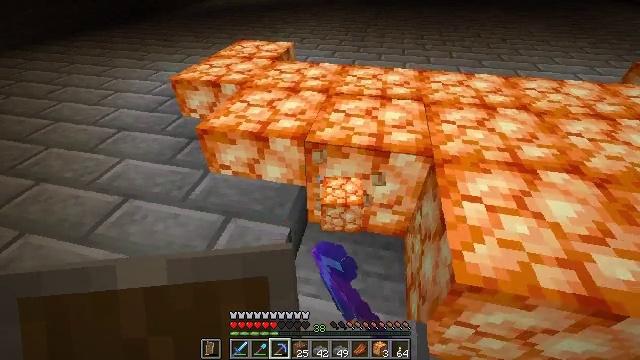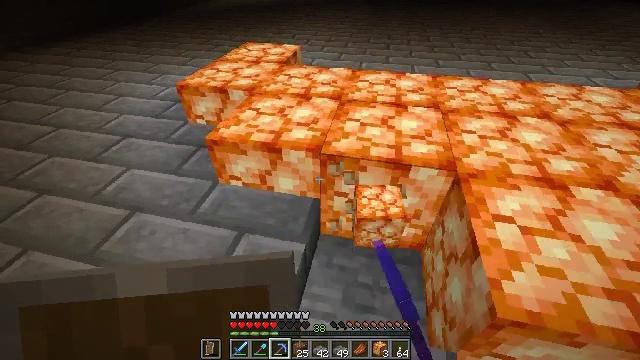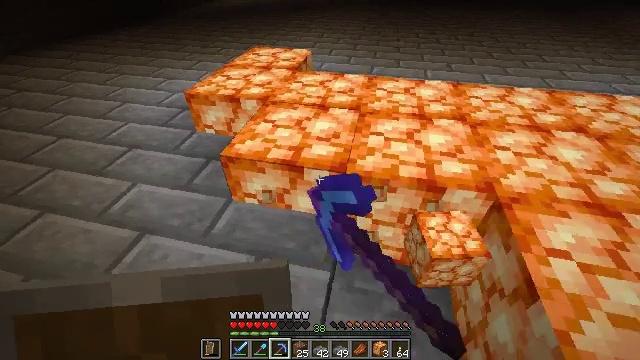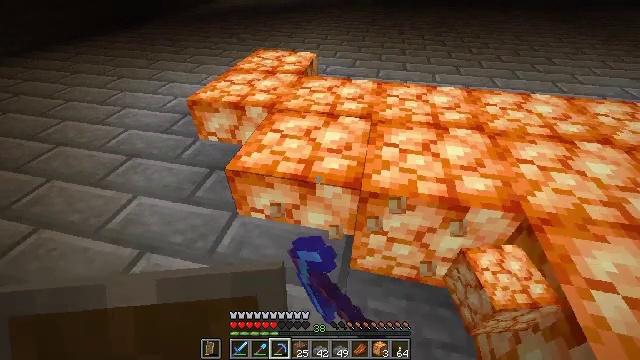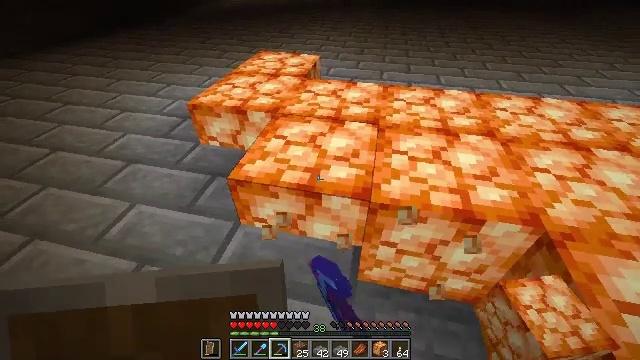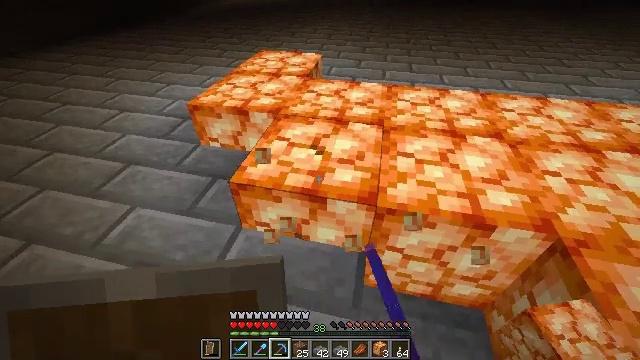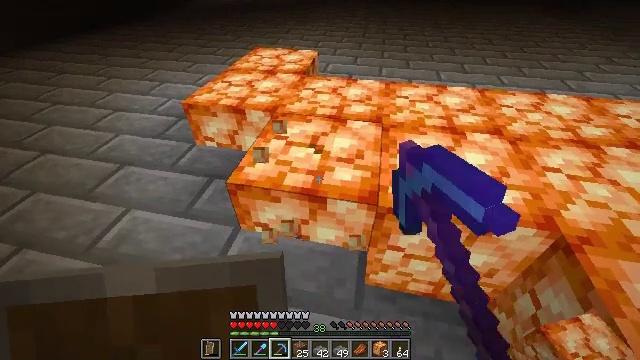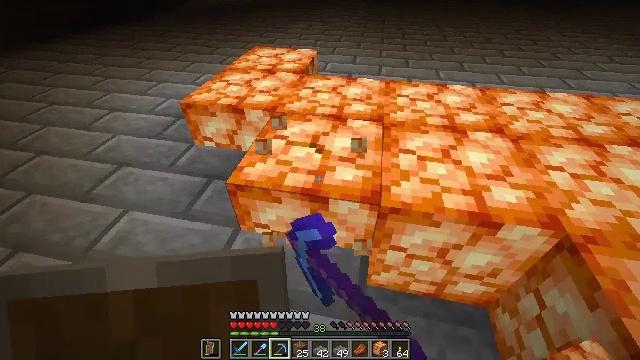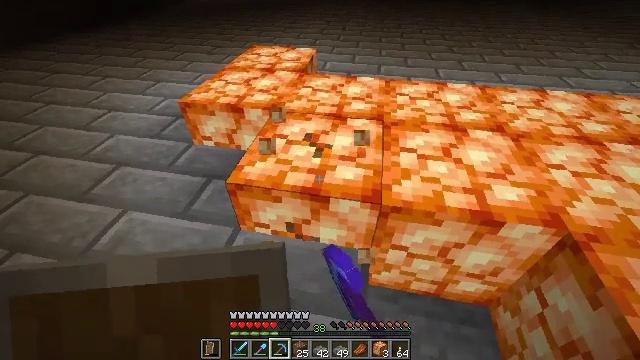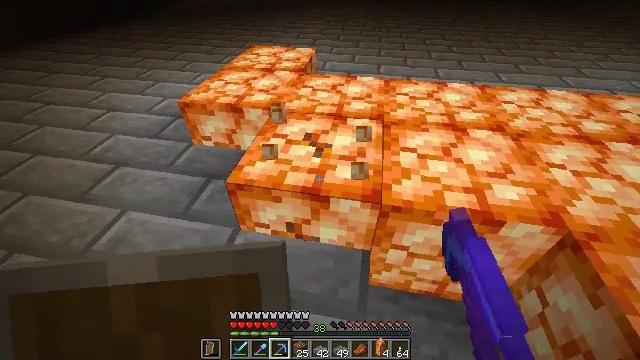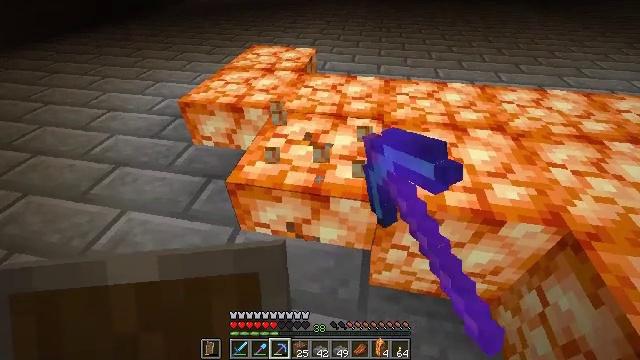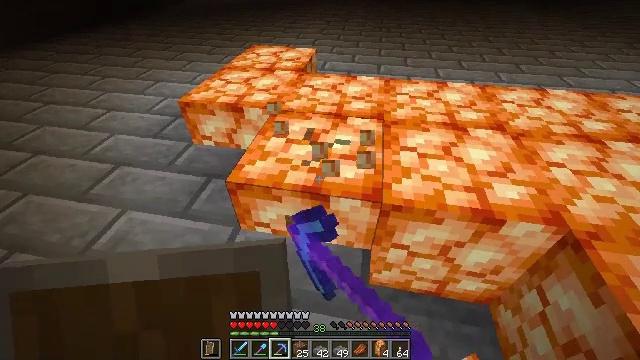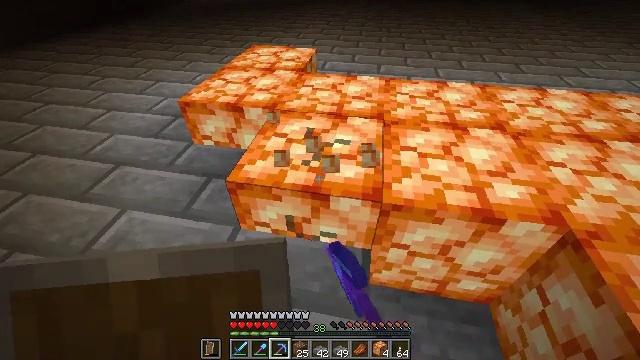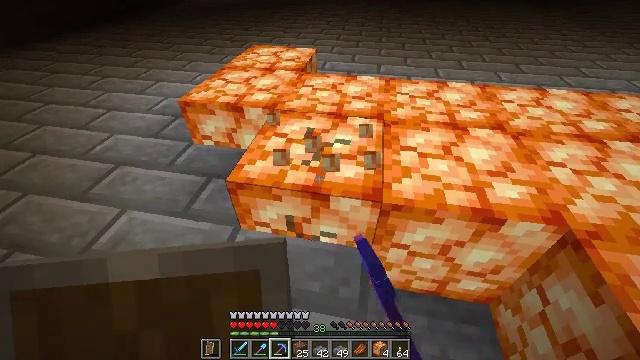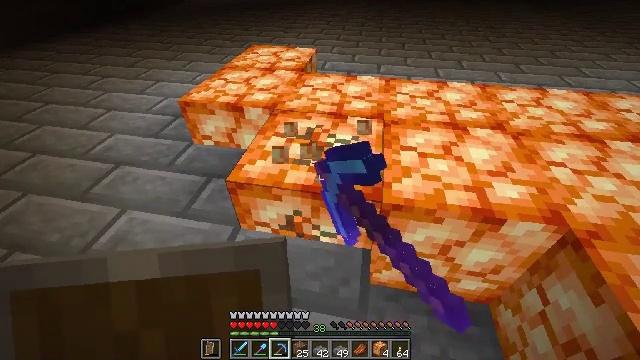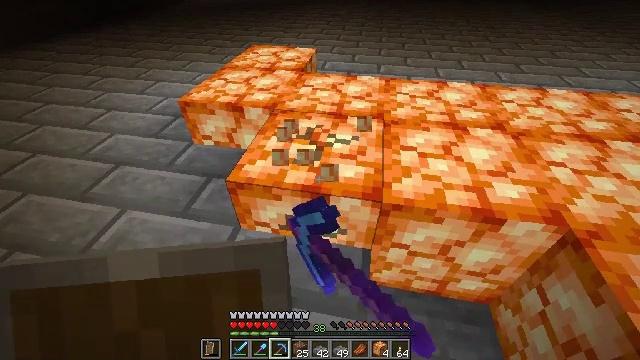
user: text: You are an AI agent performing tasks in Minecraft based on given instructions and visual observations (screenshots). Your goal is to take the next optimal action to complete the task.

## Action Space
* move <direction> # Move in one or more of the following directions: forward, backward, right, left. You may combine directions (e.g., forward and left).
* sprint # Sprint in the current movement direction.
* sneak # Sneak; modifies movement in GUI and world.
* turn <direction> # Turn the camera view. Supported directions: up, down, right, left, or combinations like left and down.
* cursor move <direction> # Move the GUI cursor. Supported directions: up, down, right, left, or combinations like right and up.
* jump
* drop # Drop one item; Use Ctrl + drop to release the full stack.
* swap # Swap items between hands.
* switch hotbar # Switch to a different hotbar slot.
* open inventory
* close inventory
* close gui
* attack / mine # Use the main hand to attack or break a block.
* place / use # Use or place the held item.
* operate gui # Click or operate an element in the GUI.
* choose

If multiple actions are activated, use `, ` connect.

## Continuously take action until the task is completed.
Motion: motion action
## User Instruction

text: Retrieve shroomlight for lighting purposes.
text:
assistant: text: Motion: move forward and move left, attack / mine
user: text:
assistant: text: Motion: move forward and move left, attack / mine
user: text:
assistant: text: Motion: move forward, attack / mine
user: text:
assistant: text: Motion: attack / mine
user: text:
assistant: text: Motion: attack / mine
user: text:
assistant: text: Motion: turn right, attack / mine
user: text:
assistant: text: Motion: attack / mine
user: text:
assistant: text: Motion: attack / mine
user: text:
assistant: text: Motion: attack / mine
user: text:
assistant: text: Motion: attack / mine
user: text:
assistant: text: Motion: attack / mine
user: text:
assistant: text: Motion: attack / mine
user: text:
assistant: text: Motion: attack / mine
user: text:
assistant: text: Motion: attack / mine
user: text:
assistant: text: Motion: attack / mine
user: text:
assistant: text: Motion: attack / mine
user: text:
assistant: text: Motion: attack / mine
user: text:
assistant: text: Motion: attack / mine
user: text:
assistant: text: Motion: attack / mine
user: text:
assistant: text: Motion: attack / mine
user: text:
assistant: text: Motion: attack / mine
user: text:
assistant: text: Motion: attack / mine
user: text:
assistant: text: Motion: attack / mine
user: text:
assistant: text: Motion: attack / mine
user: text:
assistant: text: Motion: attack / mine
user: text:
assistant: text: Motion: attack / mine
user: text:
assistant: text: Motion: attack / mine
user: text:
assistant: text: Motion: attack / mine
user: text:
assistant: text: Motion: attack / mine
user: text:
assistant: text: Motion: attack / mine